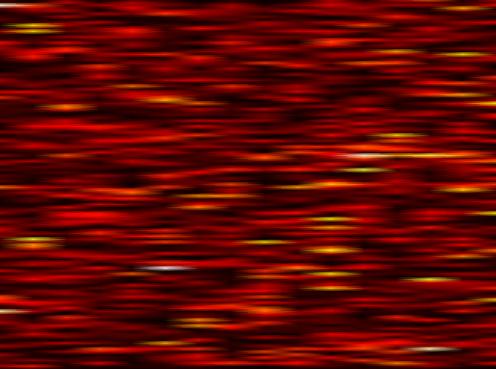
Label: UFMC